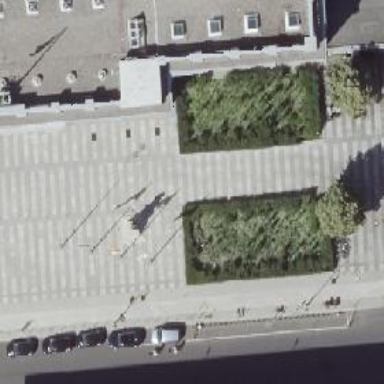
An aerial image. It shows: Memorial featuring statue.